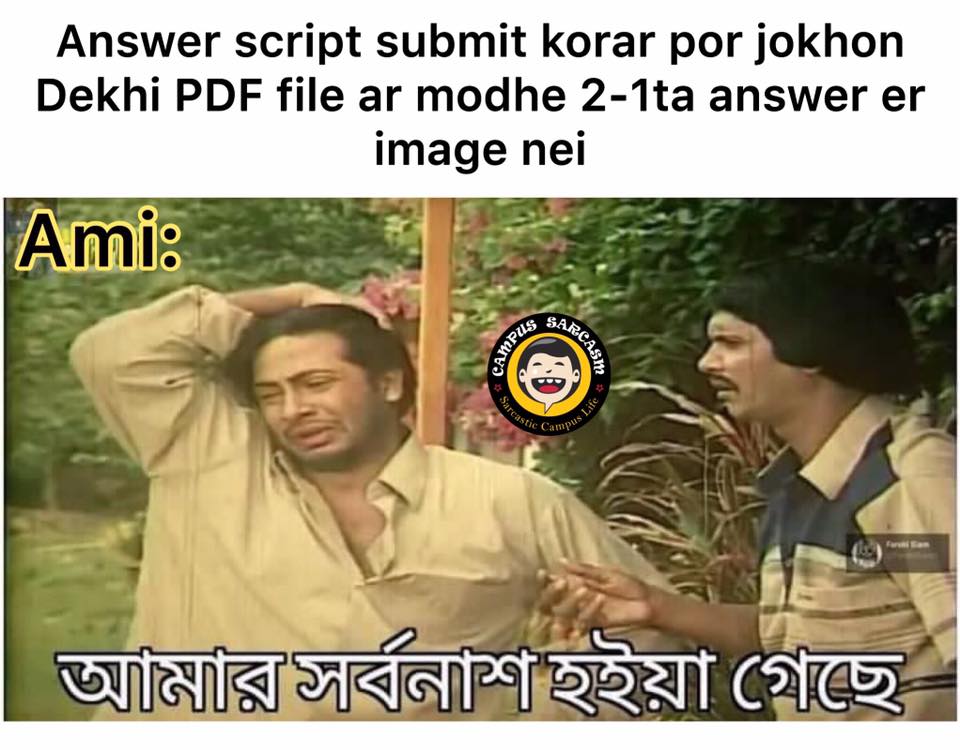
Caption: Answer script submit korar por jokhon Dekhi PDF  file ar modhe 2 - 1 ta answer er image nei     Ami :    আমার সর্বনাশ হইয়া গেছে
Label: non-hate